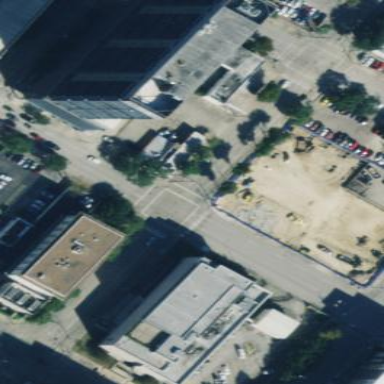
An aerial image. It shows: Building housing car rental service.